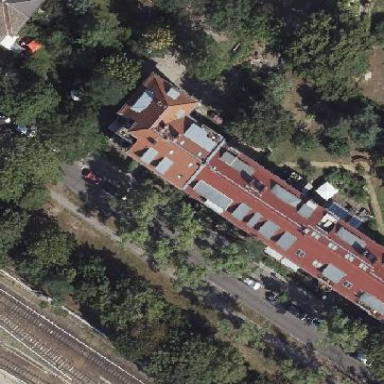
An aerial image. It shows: Building featuring apartments with half-hipped roof.